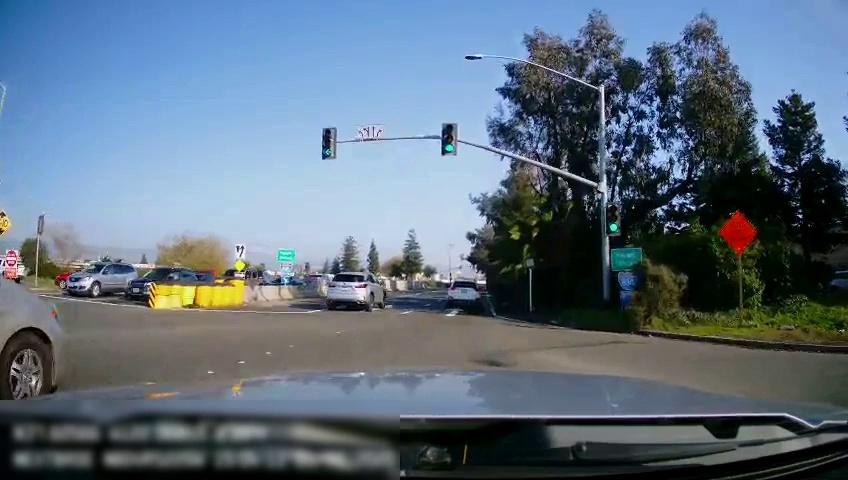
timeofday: Day
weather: Sunny
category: Drivable Space
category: Vehicles | Truck
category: Vehicles | Car
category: Vehicles | SUV
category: Vehicles | SUV
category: Vehicles | SUV
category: Vehicles | Van
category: Vehicles | SUV
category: Lanes | Current Lane
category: Lanes | Alternate Lane
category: Lanes | Current Lane
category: Traffic | Signs
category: Traffic | Lights
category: Traffic | Signs
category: Traffic | Signs
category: Traffic | Signs
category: Traffic | Signs
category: Traffic | Signs
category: Traffic | Signs
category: Traffic | Lights
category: Traffic | Lights
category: Traffic | Lights
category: Traffic | Signs
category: Traffic | Signs
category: Traffic | Signs